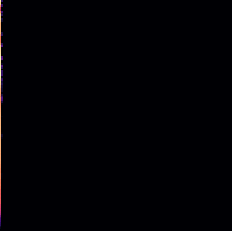
Sound class: Chainsaw